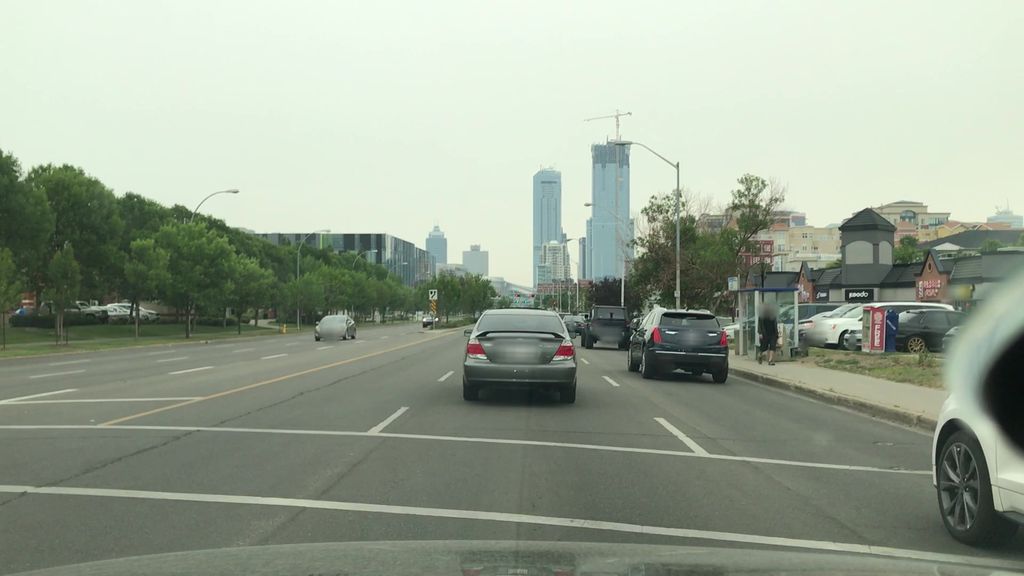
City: edmonton